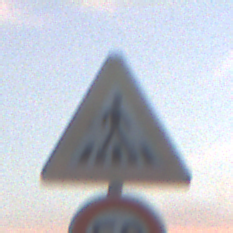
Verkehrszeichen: FussgaengerueberwegLinks
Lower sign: Geschwindigkeit50
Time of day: SunriseSunset
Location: Outdoor (RoadRail)
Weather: PartlyCloudy
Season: NotSpecified
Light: Natural